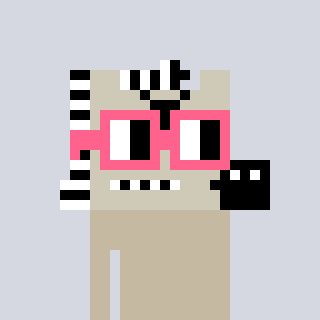
a pixel art character with square pink glasses, a zebra-shaped head and a gunk-colored body on a cool background